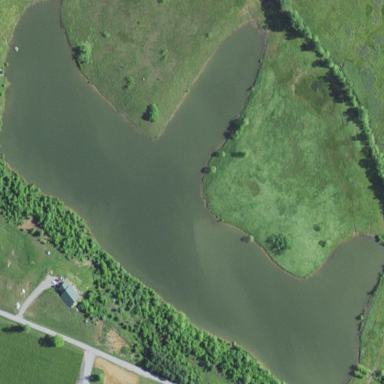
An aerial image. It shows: Serene pond surrounded by nature.